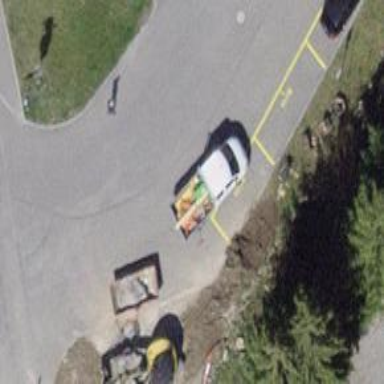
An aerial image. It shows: Paved service road.